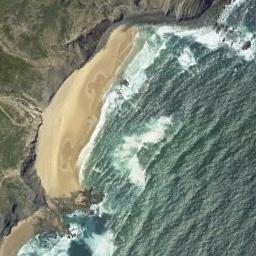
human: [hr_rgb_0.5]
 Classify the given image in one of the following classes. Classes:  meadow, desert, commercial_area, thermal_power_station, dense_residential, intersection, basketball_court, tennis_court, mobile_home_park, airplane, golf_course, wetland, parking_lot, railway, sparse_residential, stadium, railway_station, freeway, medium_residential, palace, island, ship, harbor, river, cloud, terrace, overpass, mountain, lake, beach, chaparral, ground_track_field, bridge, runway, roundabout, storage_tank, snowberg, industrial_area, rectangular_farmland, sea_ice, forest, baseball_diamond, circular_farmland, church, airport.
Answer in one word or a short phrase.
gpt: beach